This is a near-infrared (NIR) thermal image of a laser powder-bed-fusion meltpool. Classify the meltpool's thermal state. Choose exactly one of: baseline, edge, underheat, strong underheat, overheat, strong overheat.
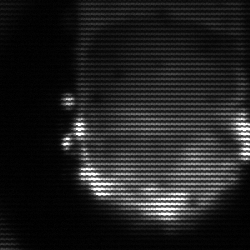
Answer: baseline